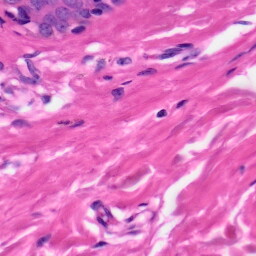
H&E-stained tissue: Skin